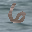
Label: 6